Interaction volume radius: 5 \u00c5
Interaction volume height: 15 \u00c5
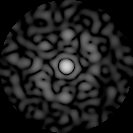
Disorder parameter: 0.785